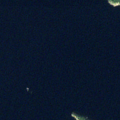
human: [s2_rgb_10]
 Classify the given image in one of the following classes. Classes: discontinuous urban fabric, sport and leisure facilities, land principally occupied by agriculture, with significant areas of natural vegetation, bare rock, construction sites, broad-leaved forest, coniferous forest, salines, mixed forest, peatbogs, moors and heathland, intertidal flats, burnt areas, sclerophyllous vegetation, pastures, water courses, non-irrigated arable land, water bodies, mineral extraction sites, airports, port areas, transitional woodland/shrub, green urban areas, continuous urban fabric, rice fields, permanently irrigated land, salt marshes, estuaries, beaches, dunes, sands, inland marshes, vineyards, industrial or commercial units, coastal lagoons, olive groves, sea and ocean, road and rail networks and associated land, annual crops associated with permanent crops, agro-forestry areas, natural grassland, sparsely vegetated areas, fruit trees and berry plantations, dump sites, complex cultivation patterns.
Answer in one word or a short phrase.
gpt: coniferous forest, water bodies